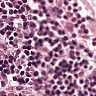
Metastatic tissue present: no